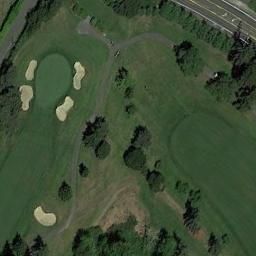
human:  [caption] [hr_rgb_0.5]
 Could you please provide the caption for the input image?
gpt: There are a few bunkers and a few paths on the large green lawn on the golf course and many trees .

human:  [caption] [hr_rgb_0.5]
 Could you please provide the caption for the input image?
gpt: The golf course has a putting green, Some fairways, Barrier trees and sandpits and some barrier trees are on both sides of the fairways .

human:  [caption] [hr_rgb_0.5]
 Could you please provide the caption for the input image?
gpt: Several winding paths lead to different sand bunkers .

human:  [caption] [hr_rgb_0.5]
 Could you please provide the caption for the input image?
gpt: There is a road next to the golf course .

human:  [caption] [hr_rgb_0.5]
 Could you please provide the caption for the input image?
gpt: There are five bunkers and some trees on the golf course .